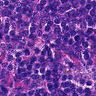
Metastatic tissue present: no